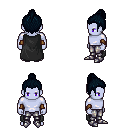
a pixel art fantasy rpg character, male body template, dark elf, purple skin, black cape, metal pants, raven short topknot hairstyle, leather bracers, metal boots, four views (front, back, left, right), 2x2 character sprite sheet, small pixel art, hard edges, no anti-aliasing